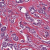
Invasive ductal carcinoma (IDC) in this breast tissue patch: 1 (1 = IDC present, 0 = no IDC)